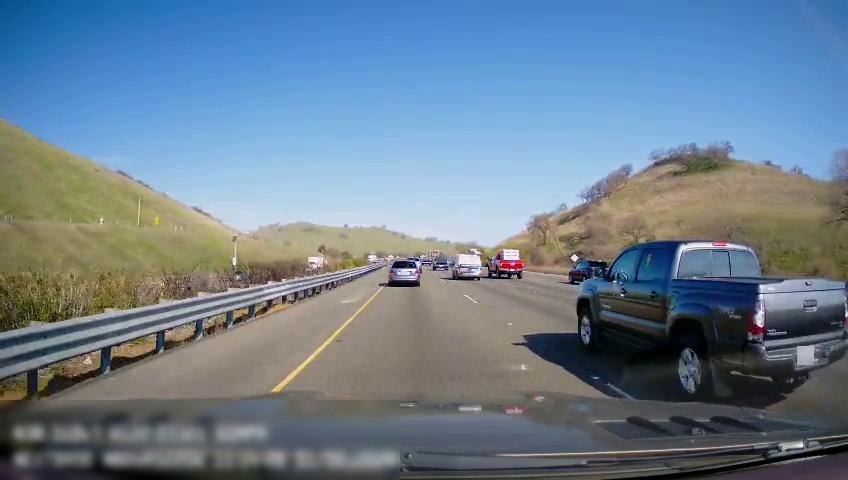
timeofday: Day
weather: Sunny
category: Drivable Space
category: Vehicles | Car
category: Vehicles | Truck
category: Vehicles | Truck
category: Vehicles | SUV
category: Vehicles | SUV
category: Vehicles | Truck
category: Vehicles | Truck
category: Vehicles | SUV
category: Vehicles | Van
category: Vehicles | Truck
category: Vehicles | SUV
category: Lanes | Current Lane
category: Lanes | Current Lane
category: Traffic | Signs